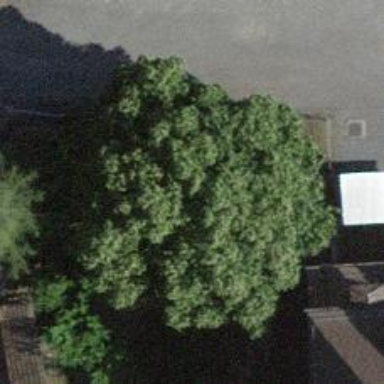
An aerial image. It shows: Beautiful tree in nature.